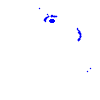
Particle: pion